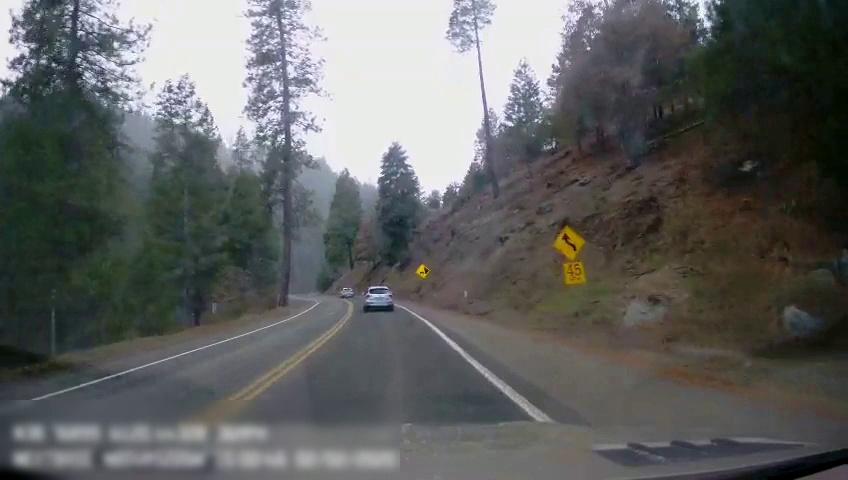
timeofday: Day
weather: Cloudy
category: Drivable Space
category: Vehicles | SUV
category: Vehicles | SUV
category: Lanes | Alternate Lane
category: Lanes | Current Lane
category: Lanes | Opposite Lane
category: Lanes | Opposite Lane
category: Traffic | Signs
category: Traffic | Signs
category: Traffic | Signs